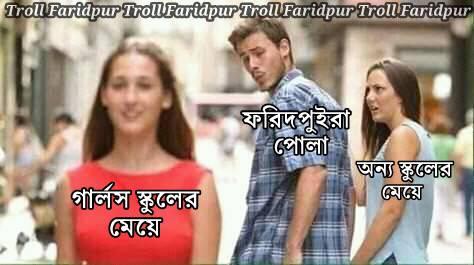
Caption: গার্লস স্কুলের মেয়ে     ফরিদপুইরা পোলা     অন্য স্কুলের মেয়ে
Label: non-hate